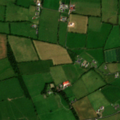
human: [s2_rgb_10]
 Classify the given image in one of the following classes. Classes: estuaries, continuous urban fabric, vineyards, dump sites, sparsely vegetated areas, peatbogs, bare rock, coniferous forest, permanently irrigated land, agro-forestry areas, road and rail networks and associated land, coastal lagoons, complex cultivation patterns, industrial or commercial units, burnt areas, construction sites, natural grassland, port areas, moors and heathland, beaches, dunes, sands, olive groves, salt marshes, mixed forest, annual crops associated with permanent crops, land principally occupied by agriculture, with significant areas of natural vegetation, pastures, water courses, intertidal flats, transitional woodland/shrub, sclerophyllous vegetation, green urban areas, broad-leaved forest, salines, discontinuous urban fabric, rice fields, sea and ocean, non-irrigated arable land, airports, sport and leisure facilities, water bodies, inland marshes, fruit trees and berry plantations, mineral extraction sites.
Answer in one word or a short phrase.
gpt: pastures